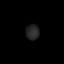
Tissue: lung
Cell type: T cells
Senescence score: 0.2408
Nuclear area (px): 201
Mean DAPI intensity: 37.721